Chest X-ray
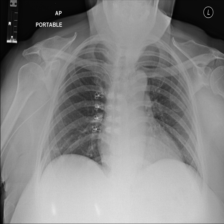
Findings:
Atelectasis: negative
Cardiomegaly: negative
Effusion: negative
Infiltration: negative
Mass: negative
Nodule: negative
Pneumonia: negative
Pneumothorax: negative
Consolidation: negative
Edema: negative
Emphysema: negative
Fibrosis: negative
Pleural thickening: negative
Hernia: negative